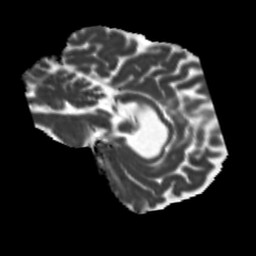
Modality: MD
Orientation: sagittal
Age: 56
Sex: male
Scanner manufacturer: siemens
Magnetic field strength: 3 T
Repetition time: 5.25 s
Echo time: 0.08 s